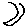
Label: moon